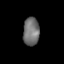
Tissue: skin
Cell type: Epithelial cells
Senescence score: 0.2102
Nuclear area (px): 450
Mean DAPI intensity: 112.409